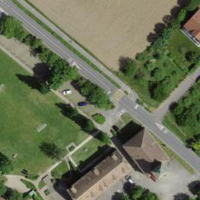
EUNIS habitat code: 53
Species observed at this site:
Castanea sativa